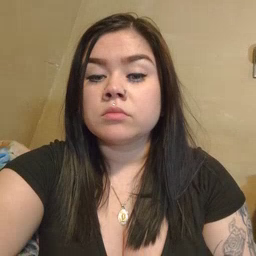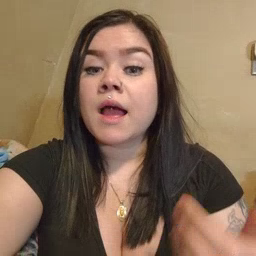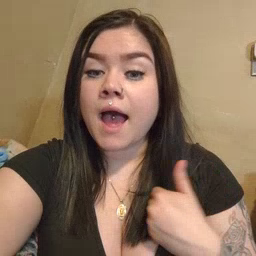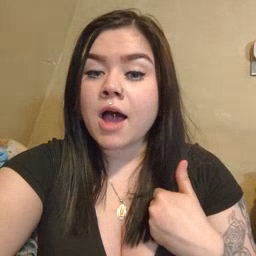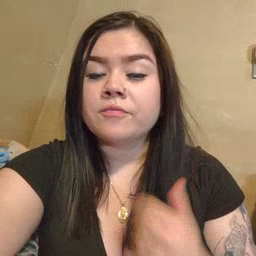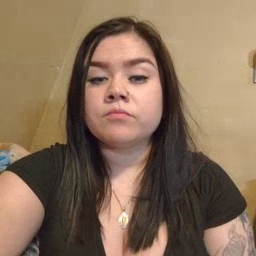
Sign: have